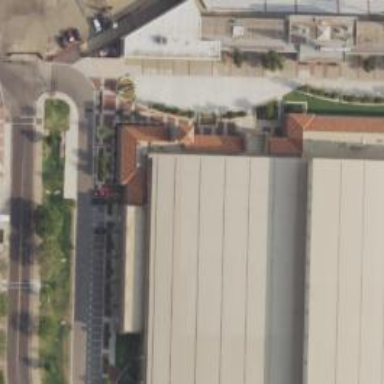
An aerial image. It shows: Sports center for American football housed in building.